Interaction volume radius: 10 \u00c5
Interaction volume height: 15 \u00c5
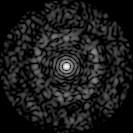
Disorder parameter: 0.82